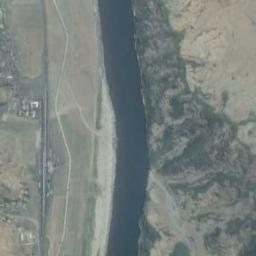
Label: river